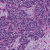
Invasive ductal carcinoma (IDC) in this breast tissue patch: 1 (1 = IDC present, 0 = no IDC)